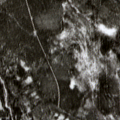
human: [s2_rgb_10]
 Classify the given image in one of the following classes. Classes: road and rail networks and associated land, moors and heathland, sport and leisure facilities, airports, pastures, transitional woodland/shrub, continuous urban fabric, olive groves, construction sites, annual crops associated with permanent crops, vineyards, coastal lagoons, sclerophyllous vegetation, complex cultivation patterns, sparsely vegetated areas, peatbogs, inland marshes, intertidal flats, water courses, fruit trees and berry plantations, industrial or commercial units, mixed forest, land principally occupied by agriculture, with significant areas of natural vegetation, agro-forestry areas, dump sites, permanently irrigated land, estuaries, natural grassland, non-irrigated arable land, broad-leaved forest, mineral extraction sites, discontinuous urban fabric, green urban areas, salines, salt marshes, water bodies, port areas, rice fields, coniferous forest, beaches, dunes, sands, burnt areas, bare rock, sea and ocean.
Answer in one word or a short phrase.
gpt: coniferous forest